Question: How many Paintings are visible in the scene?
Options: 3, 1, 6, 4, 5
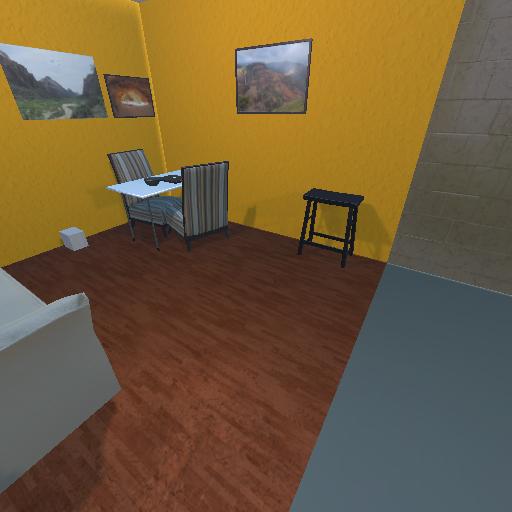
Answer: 3